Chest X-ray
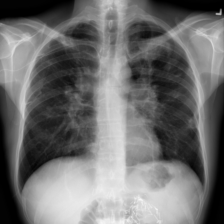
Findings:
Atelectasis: negative
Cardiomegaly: negative
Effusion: negative
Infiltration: negative
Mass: negative
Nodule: negative
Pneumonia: negative
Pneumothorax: positive
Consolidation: negative
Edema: negative
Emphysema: negative
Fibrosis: negative
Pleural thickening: negative
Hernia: negative